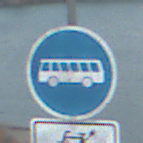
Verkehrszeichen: Busssonderstreifen
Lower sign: EinspurigeFahrzeugeFrei4
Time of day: MorningAfternoon
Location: Outdoor (Nature)
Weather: PartlyCloudy
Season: NotSpecified
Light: Natural